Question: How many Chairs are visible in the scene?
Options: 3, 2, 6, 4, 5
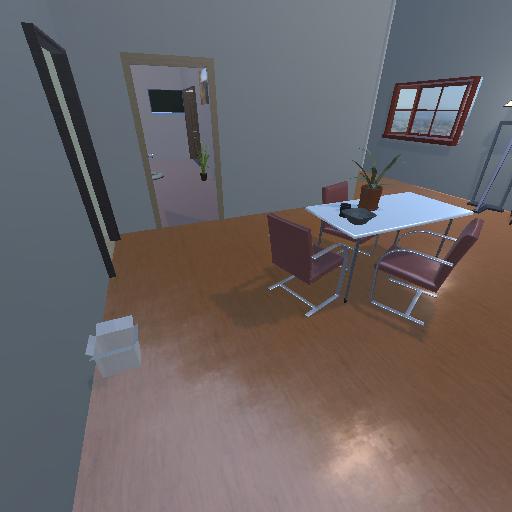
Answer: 3